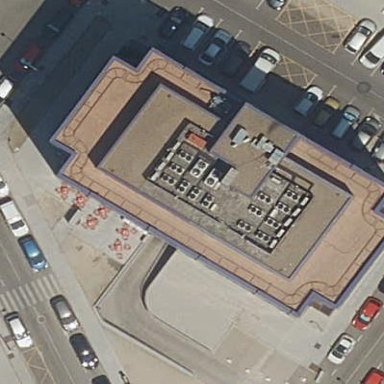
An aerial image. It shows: Office building.